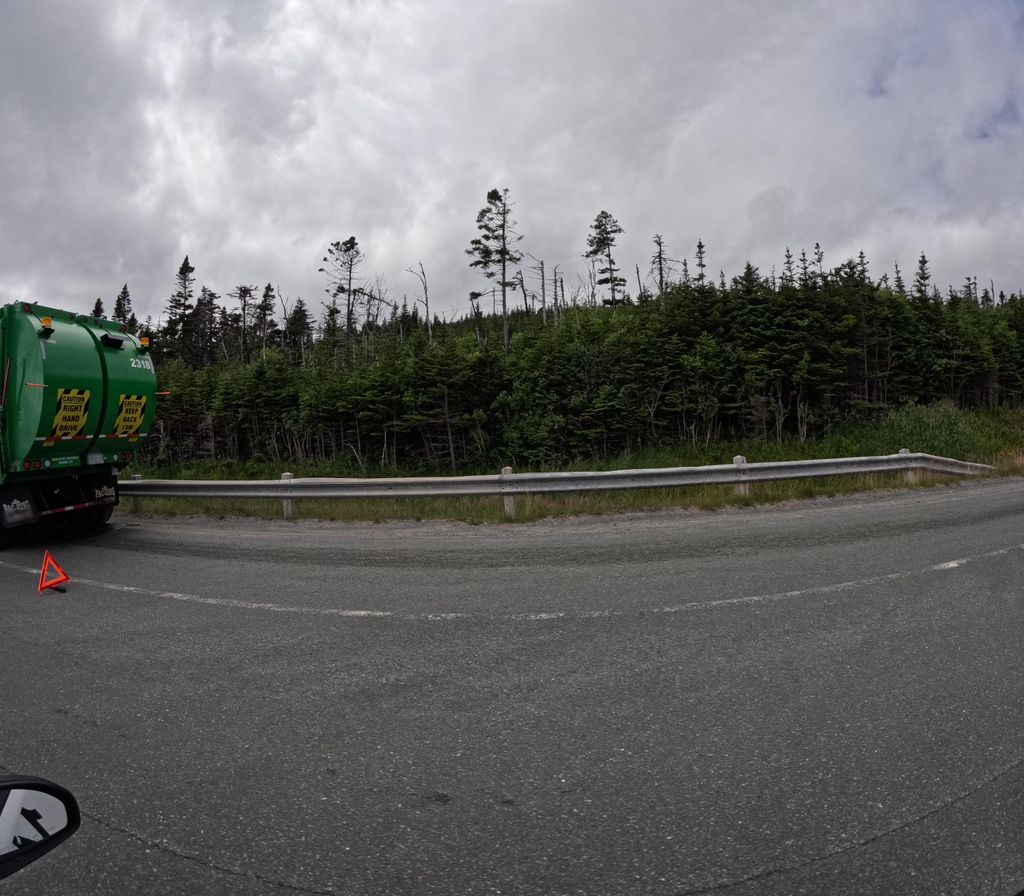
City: st_johns